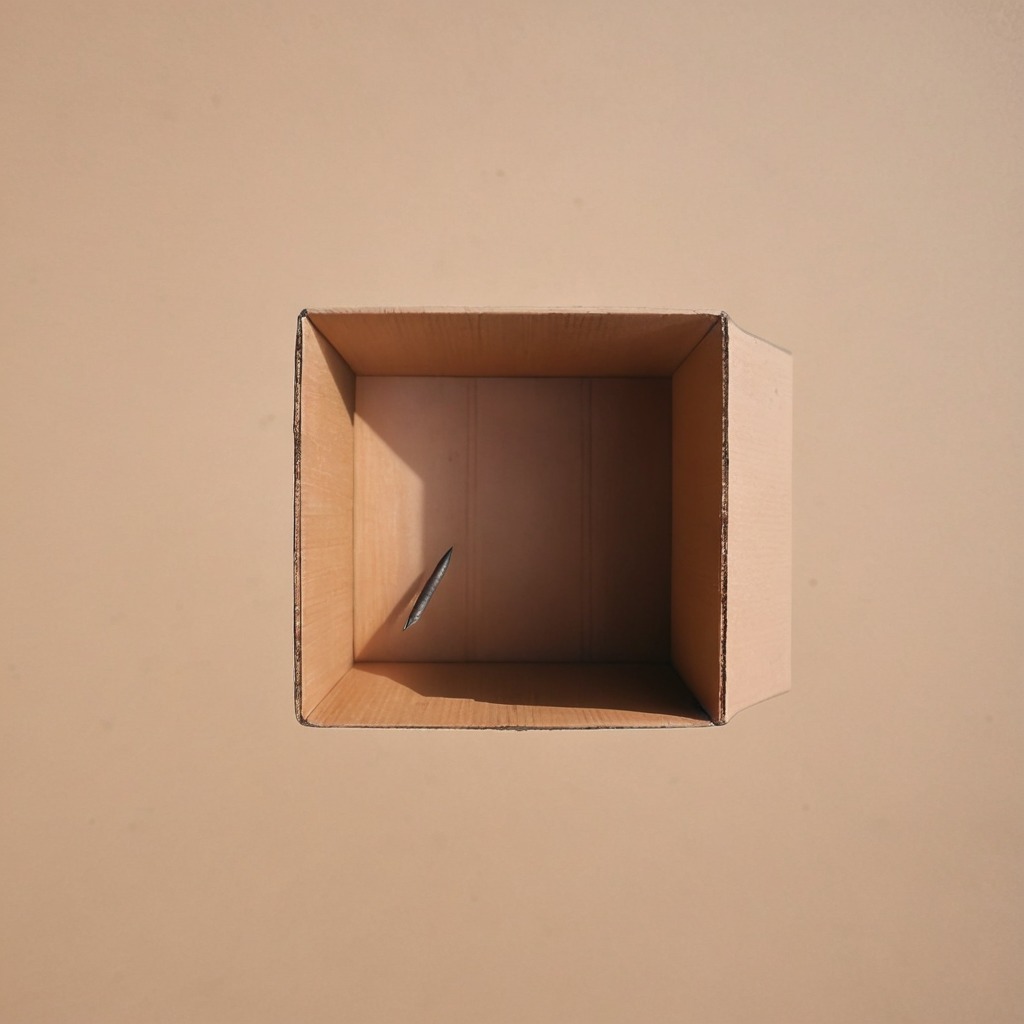
An iron nail lies on the cardboard surface.